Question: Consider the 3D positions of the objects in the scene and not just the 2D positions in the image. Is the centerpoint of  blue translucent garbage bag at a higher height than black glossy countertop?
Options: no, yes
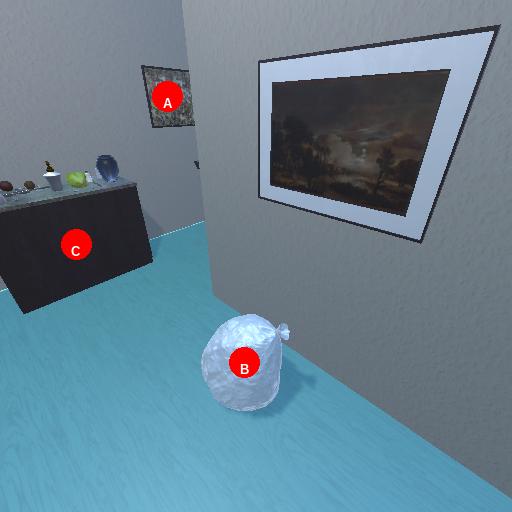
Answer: no